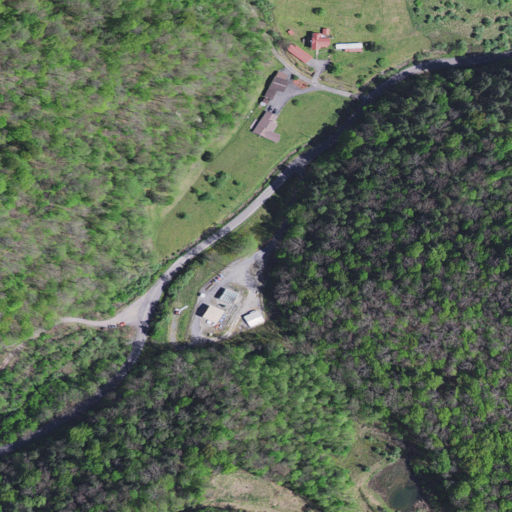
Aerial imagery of valley in Virginia named Cove Hollow containing deciduous forest, evergreen forest, mixed forest, low intensity development, open development, grassland, and medium intensity development